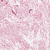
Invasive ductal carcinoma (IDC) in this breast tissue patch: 0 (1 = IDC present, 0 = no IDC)